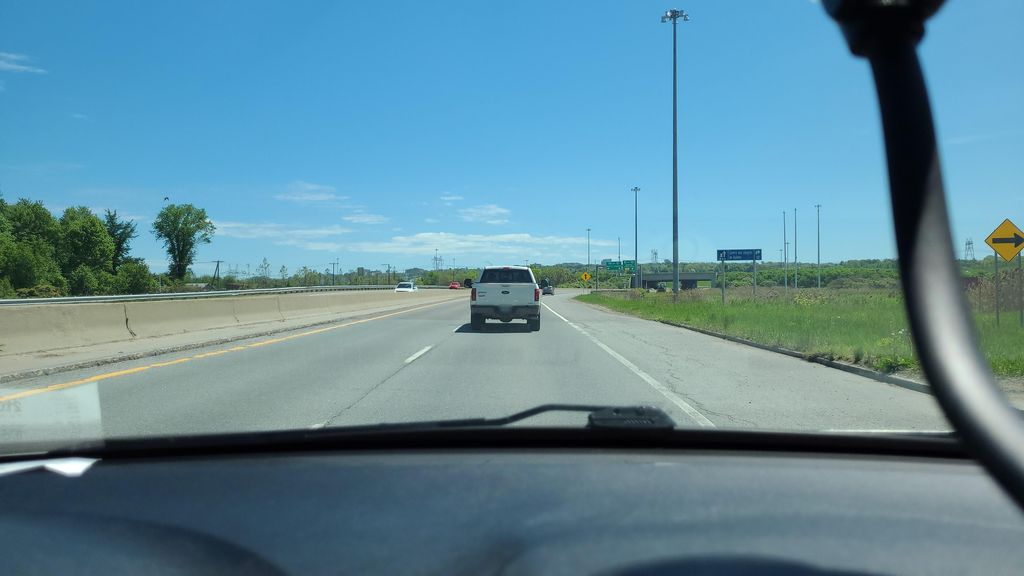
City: quebec_city